Question: If the code is run as script:
'''
$ cat open_sleep.py
import time
open("/tmp/test")
time.sleep(1000)
$ python open_sleep.py
'''
OR I do this without interactive mode:
'''
$ python -c 'import time;open("/tmp/test");time.sleep(1000)'
'''
There is no file keep opening:
'''
$ ls -la /proc/'pgrep python'/fd
total 0
dr-x------. 2 ack0hole ack0hole 0 Aug 30 14:19 .
dr-xr-xr-x. 8 ack0hole ack0hole 0 Aug 30 14:19 ..
lrwx------. 1 ack0hole ack0hole 64 Aug 30 14:19 0 -> /dev/pts/2
lrwx------. 1 ack0hole ack0hole 64 Aug 30 14:19 1 -> /dev/pts/2
lrwx------. 1 ack0hole ack0hole 64 Aug 30 14:19 2 -> /dev/pts/2
$
'''
Unless I assign a variable return by 'open()':
'''
$ cat open_sleep.py
import time
o = open("/tmp/test")
time.sleep(1000)
$ python open_sleep.py
OR
$ python -c 'import time;o=open("/tmp/test");time.sleep(1000)'
'''
Then the file will keep opening::
'''
$ ls -la /proc/'pgrep python'/fd
total 0
dr-x------. 2 ack0hole ack0hole 0 Aug 30 14:21 .
dr-xr-xr-x. 8 ack0hole ack0hole 0 Aug 30 14:21 ..
lrwx------. 1 ack0hole ack0hole 64 Aug 30 14:21 0 -> /dev/pts/2
lrwx------. 1 ack0hole ack0hole 64 Aug 30 14:21 1 -> /dev/pts/2
lrwx------. 1 ack0hole ack0hole 64 Aug 30 14:21 2 -> /dev/pts/2
lr-x------. 1 ack0hole ack0hole 64 Aug 30 14:21 3 -> /tmp/test
$
'''
But the interactive mode is not the case, even i'm not assign variable to open():
'''
>>> import time;open("/tmp/test");time.sleep(1000)
<open file '/tmp/test', mode 'r' at 0xb7400128>
'''
I still can see the file keep opening:
'''
$ ls -la /proc/'pgrep python'/fd
total 0
dr-x------. 2 ack0hole ack0hole 0 Aug 30 14:16 .
dr-xr-xr-x. 8 ack0hole ack0hole 0 Aug 30 14:16 ..
lrwx------. 1 ack0hole ack0hole 64 Aug 30 14:16 0 -> /dev/pts/4
lrwx------. 1 ack0hole ack0hole 64 Aug 30 14:16 1 -> /dev/pts/4
lrwx------. 1 ack0hole ack0hole 64 Aug 30 14:16 2 -> /dev/pts/4
lr-x------. 1 ack0hole ack0hole 64 Aug 30 14:17 3 -> /tmp/test
$
'''
If the indentation fail:
'''
>>> import time;open("/tmp/test");time.sleep(1000)
File "<stdin>", line 1
import time;open("/tmp/test");time.sleep(1000)
^
IndentationError: unexpected indent
>>>
'''
the socket is keep opening without filename:
'''
$ ls -la /proc/'pgrep python'/fd
total 0
dr-x------. 2 ack0hole ack0hole 0 Aug 30 14:38 .
dr-xr-xr-x. 8 ack0hole ack0hole 0 Aug 30 14:38 ..
lrwx------. 1 ack0hole ack0hole 64 Aug 30 14:38 0 -> /dev/pts/2
lrwx------. 1 ack0hole ack0hole 64 Aug 30 14:38 1 -> /dev/pts/2
lrwx------. 1 ack0hole ack0hole 64 Aug 30 14:38 2 -> /dev/pts/2
lrwx------. 1 ack0hole ack0hole 64 Aug 30 14:38 3 -> socket:[411151]
'''
I have two questions:
1. What is the purpose of interpreter interactive mode keep file opening, even though open(file) did not assign return value? If the purpose is debugging purpose, any example of this debugging?
2. Why interpreter interactive mode open file in the first place even there are indentation error exist?
Based on the comment, I want to said that I always try with new interactive mode session, and i even try different terminal(e.g xterm), but it really raise IndentationError.

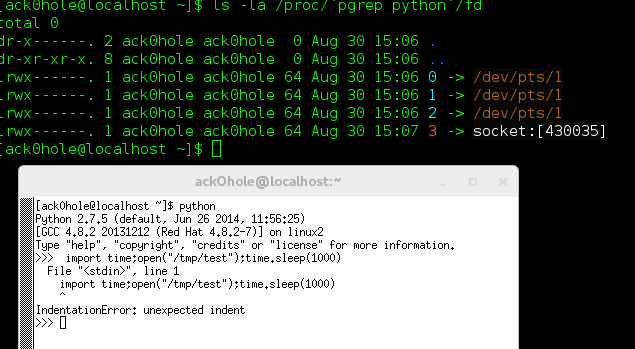
Answer: The reason you see open files in the examples where you don't see them, is that right after the file is opened, the reference-count of the 'file' object drops to 0 because the result is not assigned to a variable, so the file is closed immediately.
The reason this does not happen in interactive mode, is that a reference to the file object is kept in the '_' variable while the second 'sleep' function runs, thus the file remains open.
See <URL> for a discussion about the '_' special variable.
As to question 2, it is not suppose to happen. You must have made a mistake in you check. Nothing runs if your code raises IndentationError.